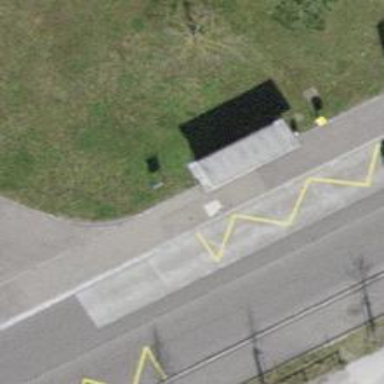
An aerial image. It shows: Platform for public transport with shelter.